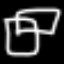
Label: square